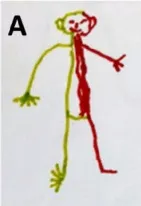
Evolution of the drawing-a-man test during 3 years of follow up. (A) First test 4 months after the brain injury.
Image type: radiology (ct)